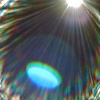
Label: sunburn